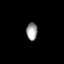
Tissue: lung
Cell type: Myeloid cells
Senescence score: 0.5866
Nuclear area (px): 189
Mean DAPI intensity: 157.831